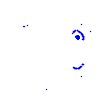
Particle: pion